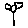
Label: flower